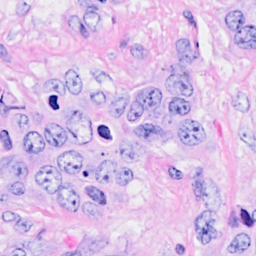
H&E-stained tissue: Breast